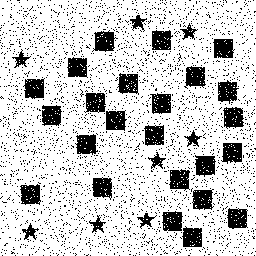
Squares: 24
Triangles: 0
Stars: 8
Total shapes: 32